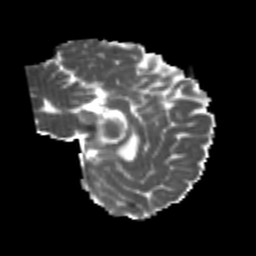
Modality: MD
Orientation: sagittal
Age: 22
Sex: female
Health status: healthy
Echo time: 0.074 s